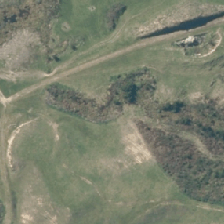
Land cover: broadleaved_indigenous_hardwood